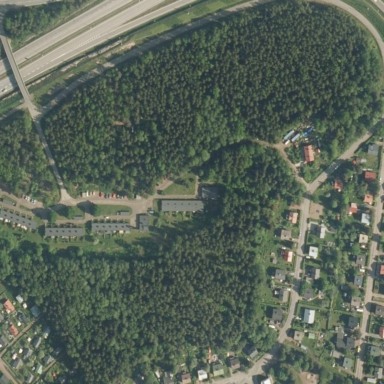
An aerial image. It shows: Beautiful woodland area.